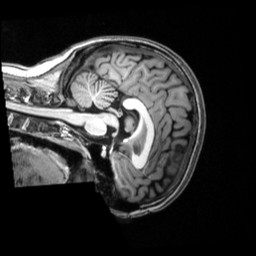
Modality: T1w
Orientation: sagittal
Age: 20
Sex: female
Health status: healthy
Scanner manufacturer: siemens
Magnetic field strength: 3 T
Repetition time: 2.53 s
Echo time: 0.00339 s